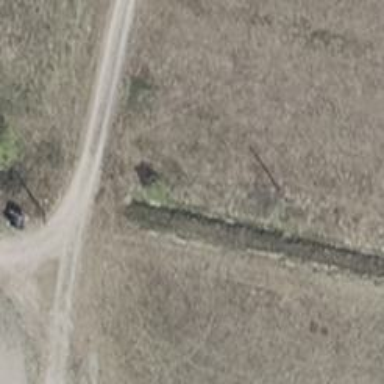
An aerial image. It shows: Culvert tunnel.